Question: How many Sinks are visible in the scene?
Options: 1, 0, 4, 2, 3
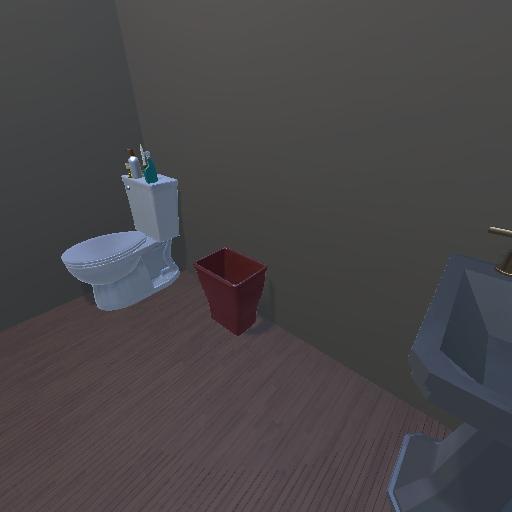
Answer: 1